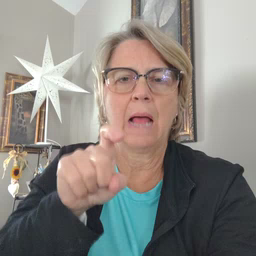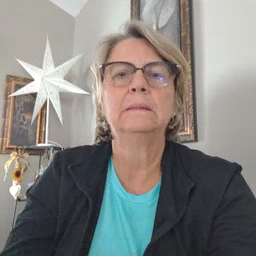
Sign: closet